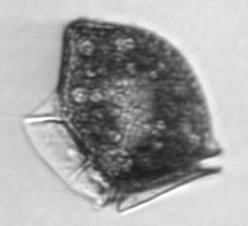
Label: Dinophysis_norvegica